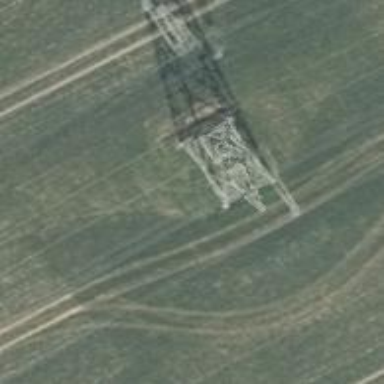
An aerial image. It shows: Towering power structure.